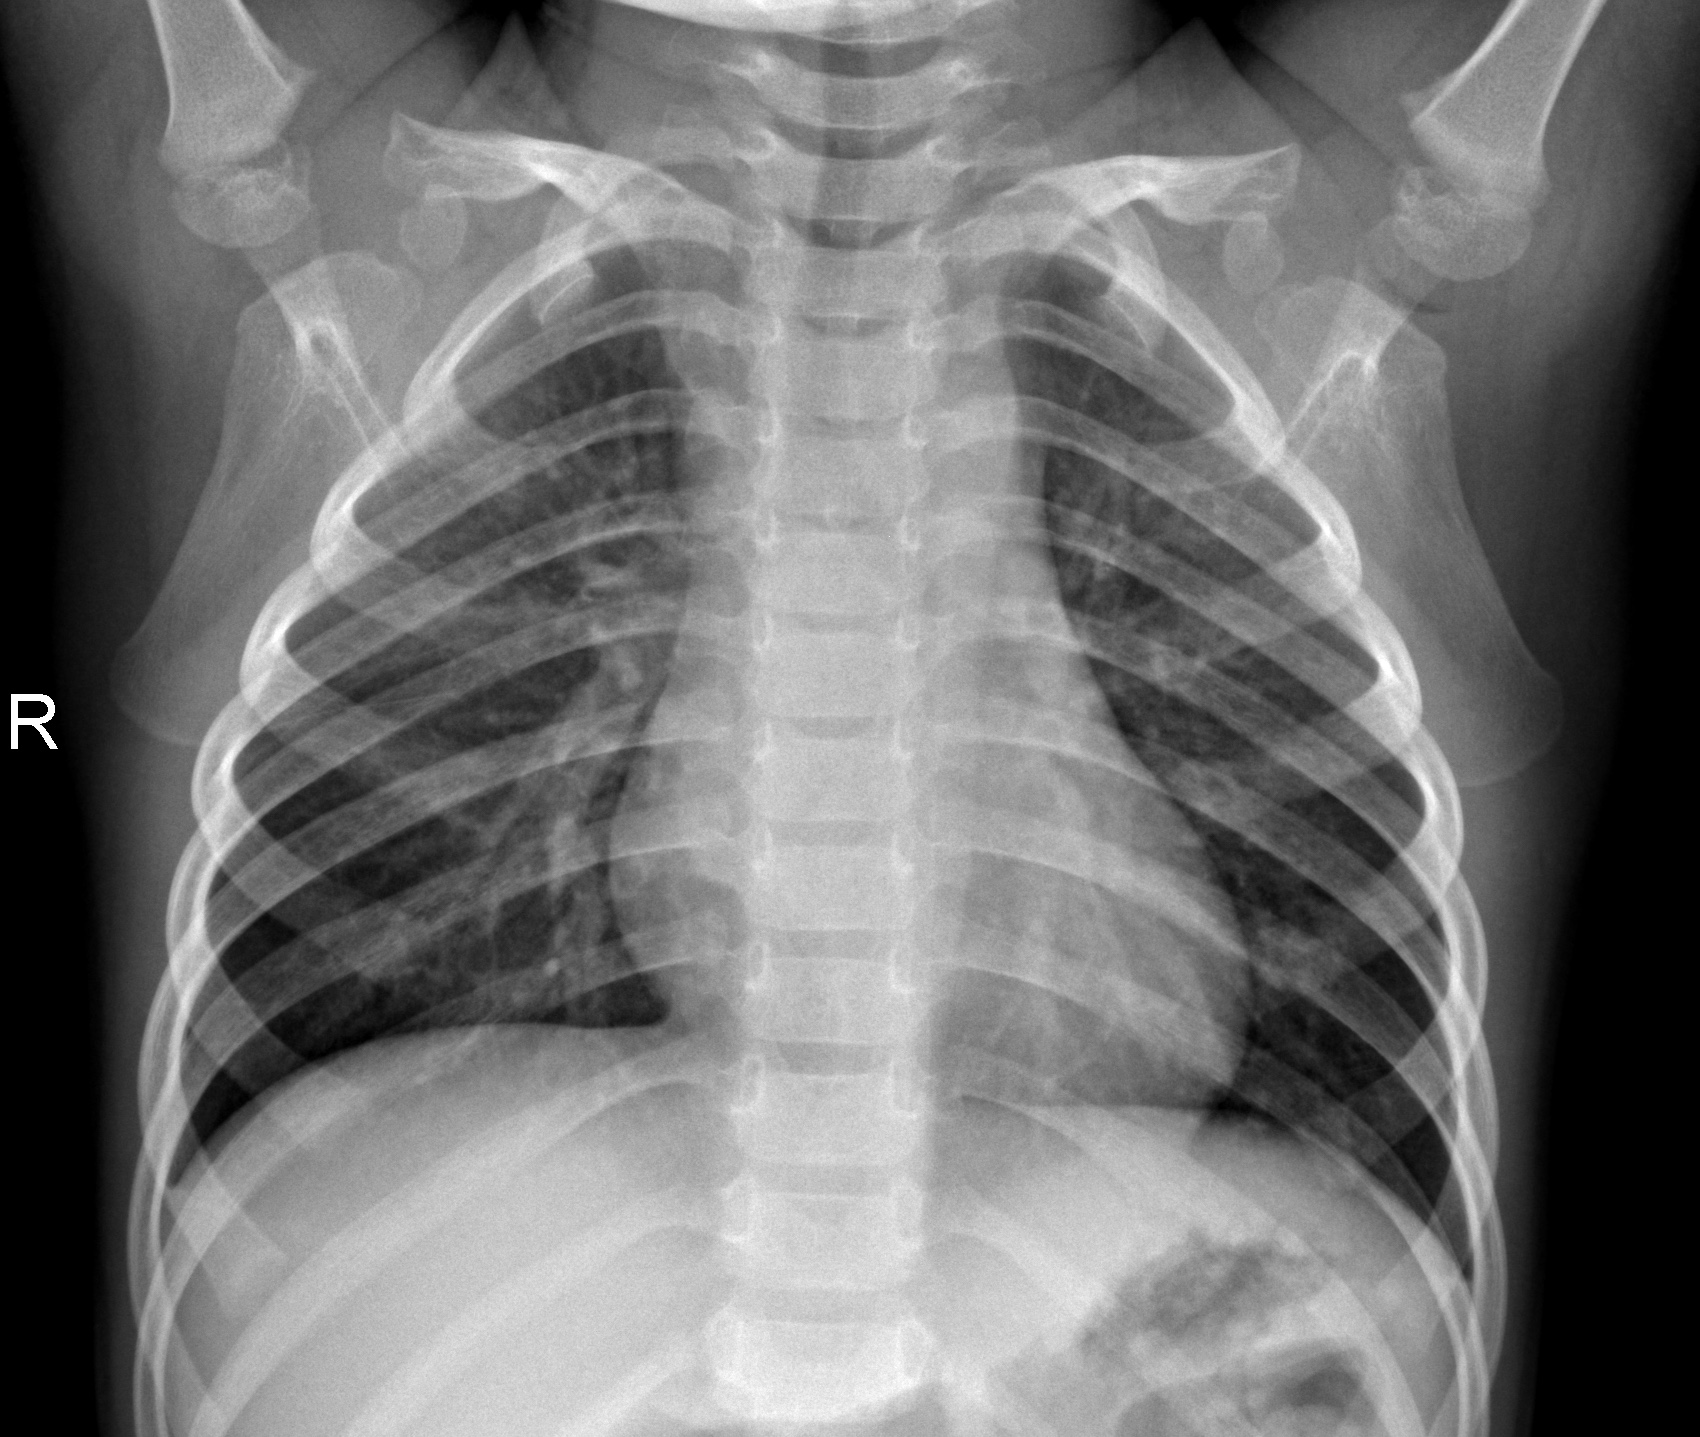
Diagnosis: NORMAL